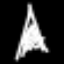
Label: The Eiffel Tower